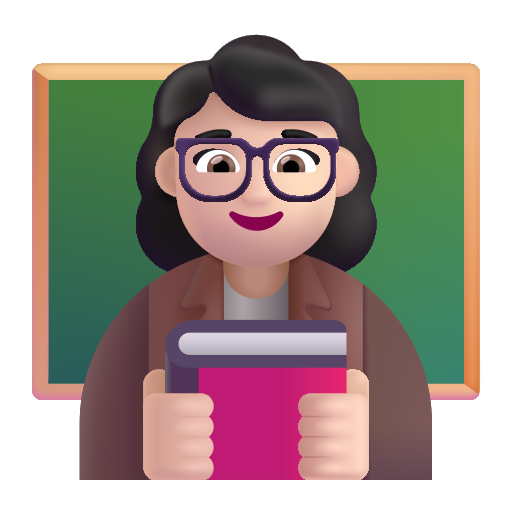
woman teacher color light